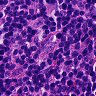
Metastatic tissue present: no